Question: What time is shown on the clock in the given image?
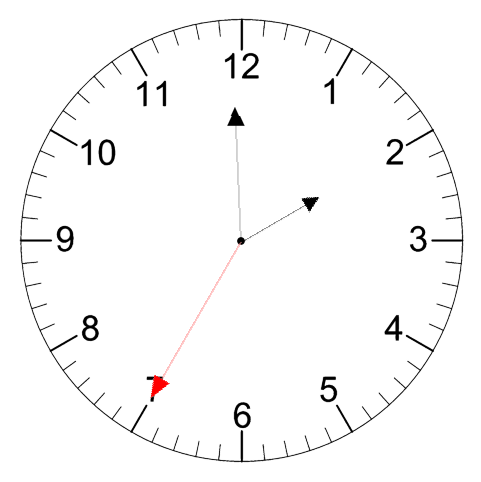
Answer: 01:59:35